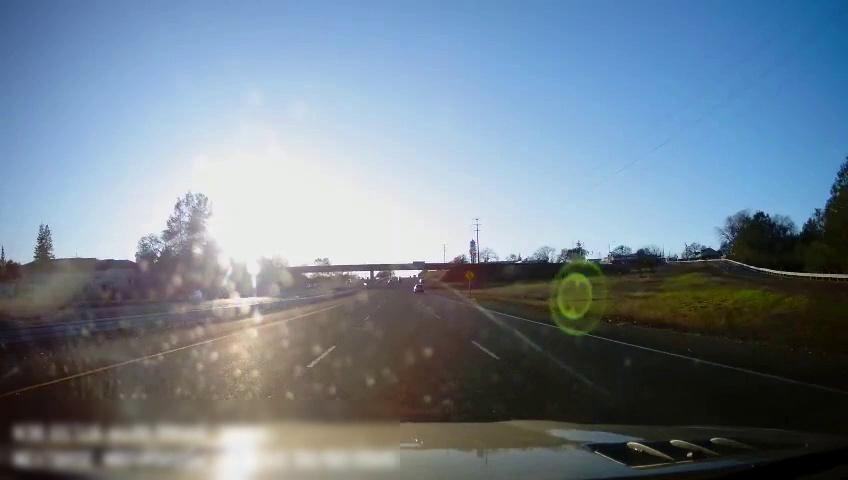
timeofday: Day
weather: Sunny
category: Drivable Space
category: Drivable Space
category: Drivable Space
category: Vehicles | SUV
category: Vehicles | SUV
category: Lanes | Current Lane
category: Lanes | Current Lane
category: Lanes | Alternate Lane
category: Lanes | Alternate Lane
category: Traffic | Signs
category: Traffic | Signs